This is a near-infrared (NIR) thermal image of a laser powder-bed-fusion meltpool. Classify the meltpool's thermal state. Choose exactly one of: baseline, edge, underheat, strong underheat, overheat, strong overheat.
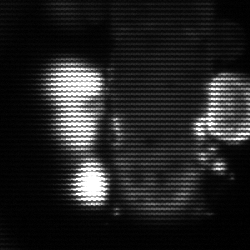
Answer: strong underheat